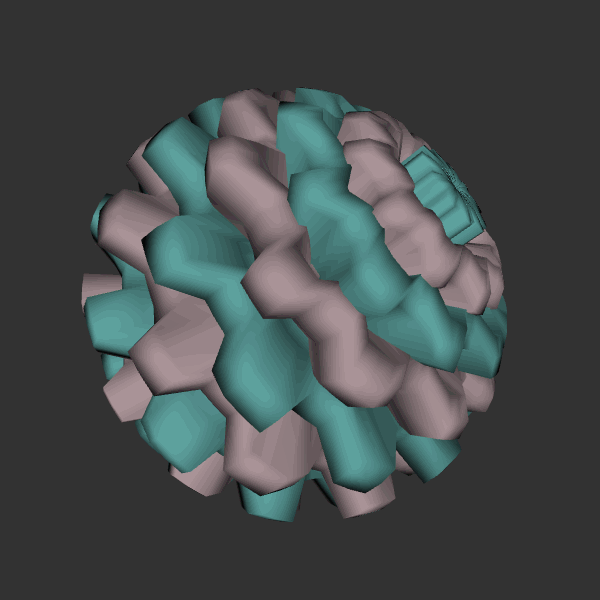
Background: dark